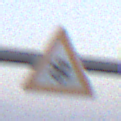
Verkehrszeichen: SchneeOderEisglaette
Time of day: SunriseSunset
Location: Outdoor (Suburban)
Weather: Clear
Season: NotSpecified
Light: Natural